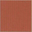
Piece: xx